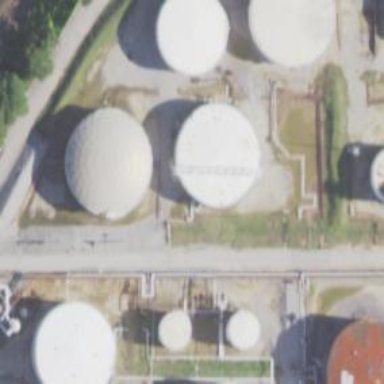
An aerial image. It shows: Storage tank that is man-made.